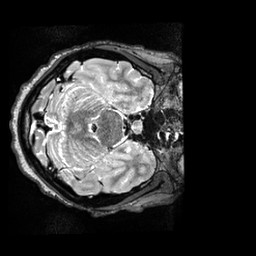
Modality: T2w
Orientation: axial
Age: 20
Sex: female
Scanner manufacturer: siemens
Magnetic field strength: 3 T
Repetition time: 3.2 s
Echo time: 0.564 s